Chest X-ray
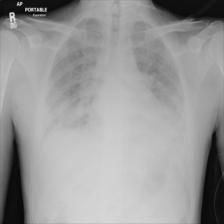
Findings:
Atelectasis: negative
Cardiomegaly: negative
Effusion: negative
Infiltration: negative
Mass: negative
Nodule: negative
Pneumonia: negative
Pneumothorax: negative
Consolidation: negative
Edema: negative
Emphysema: negative
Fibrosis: negative
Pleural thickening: negative
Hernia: negative